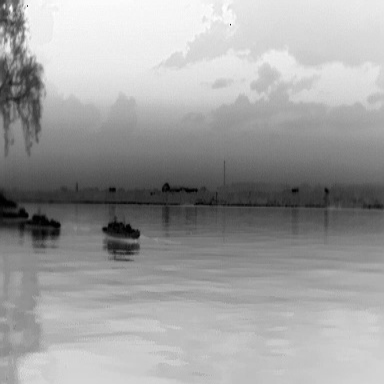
There are two warships in the infrared image.